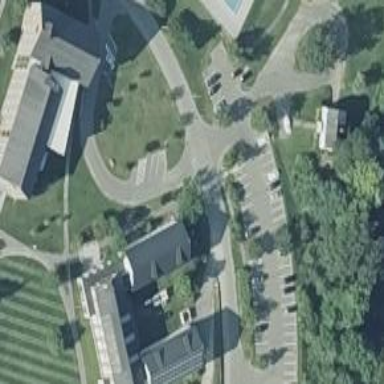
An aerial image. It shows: Parking space is available.